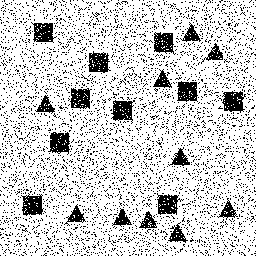
Squares: 10
Triangles: 10
Stars: 0
Total shapes: 20